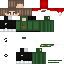
A female human skin with medium skin, wearing brown long hair dressed in a green hoodie and black pants, featuring a closed mouth.